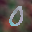
Label: 0